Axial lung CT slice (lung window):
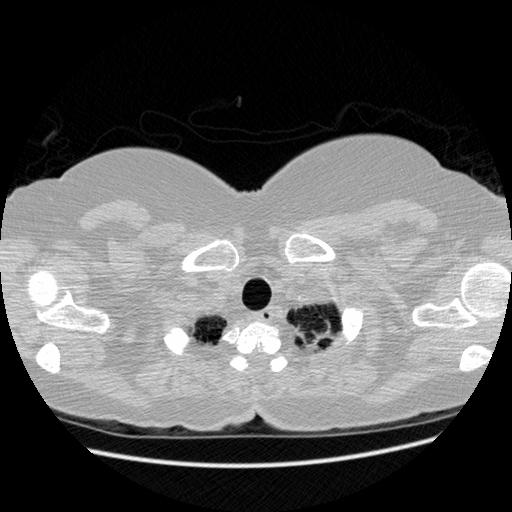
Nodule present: no